Question: I am working on facebook ios6. when i am posting the image it displays like below image.

i want to include my "AppName"
My code is
'''
-(void)facebookbtnclicked
{
ACAccountStore *accountStore = [[ACAccountStore alloc] init];
ACAccountType *accountType = [accountStore accountTypeWithAccountTypeIdentifier:ACAccountTypeIdentifierFacebook];
ACAccount *account = [[ACAccount alloc] initWithAccountType:accountType];
NSLog(@"%@, %@", account.username, account.description);
{
SLComposeViewController *controller = [SLComposeViewController composeViewControllerForServiceType:SLServiceTypeFacebook];
SLComposeViewControllerCompletionHandler myBlock = ^(SLComposeViewControllerResult result){
if (result == SLComposeViewControllerResultCancelled) {
NSLog(@"Cancelled");
} else
{
NSLog(@"Done");
UIAlertView *alert = [[UIAlertView alloc] initWithTitle:@"Done" message:@"Image Posted Successfully, Please Create an other Tattoo" delegate:nil cancelButtonTitle:@"OK" otherButtonTitles:nil];
UINavigationController *navController=self.navigationController;
[navController popViewControllerAnimated:YES];
[alert show];
}
[controller dismissViewControllerAnimated:YES completion:Nil];
};
controller.completionHandler =myBlock;
[controller setInitialText:self.textMsg];
[controller addImage:appDelegate.shareImage];//This image i am posting
[self presentViewController:controller animated:YES completion:Nil];
}
}
'''
Give me any suggestions
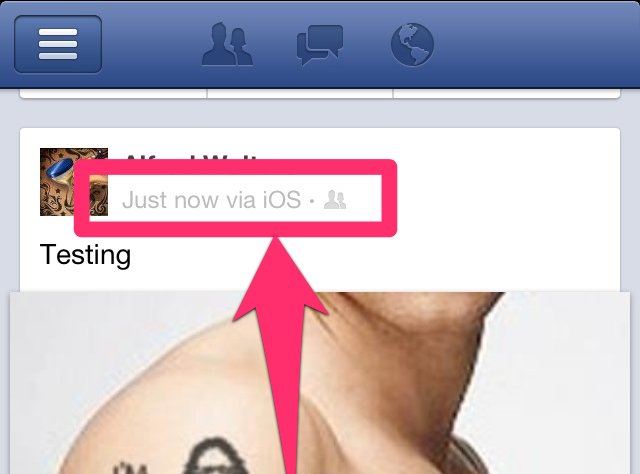
Answer: If you use native sharing dialog, you cannot change it.
'''
NSDictionary *param = [NSDictionary dictionaryWithObjectsAndKeys:[UIImage imageNamed:@"YOURIMAGE.png"], @"picture", nil];
[FBRequestConnection startWithGraphPath:@"me/feed"
parameters:param
HTTPMethod:@"POST"
completionHandler:^(FBRequestConnection *connection,
id result,
NSError *error)
{
if (error)
NSLog(@"failed");
else
NSLog(@"posted");
}];
'''